Interaction volume radius: 10 \u00c5
Interaction volume height: 10 \u00c5
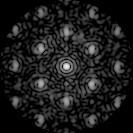
Disorder parameter: 0.4391